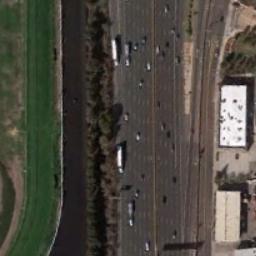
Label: freeway